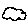
Label: cloud